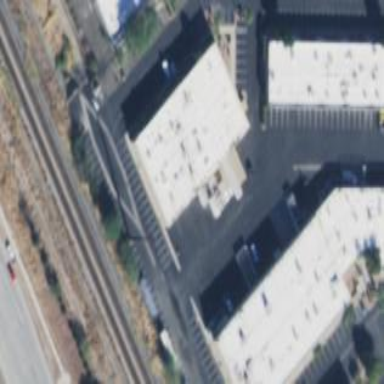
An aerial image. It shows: Commercial building.